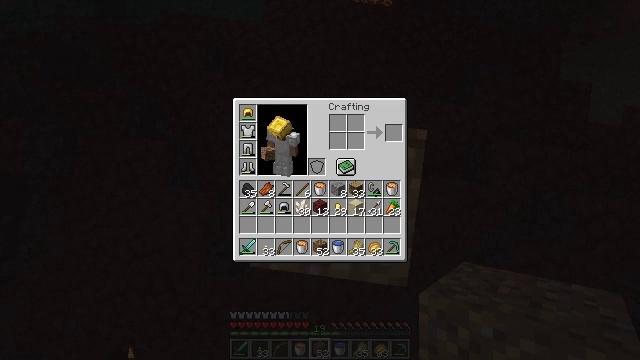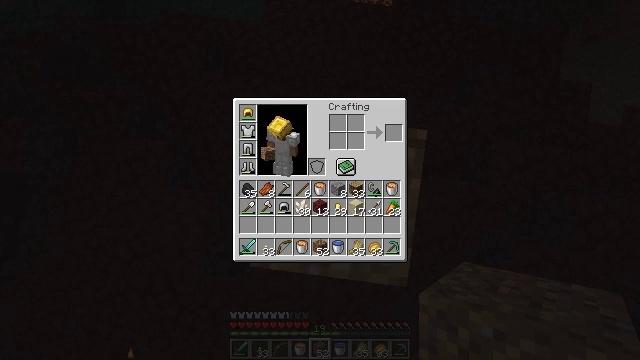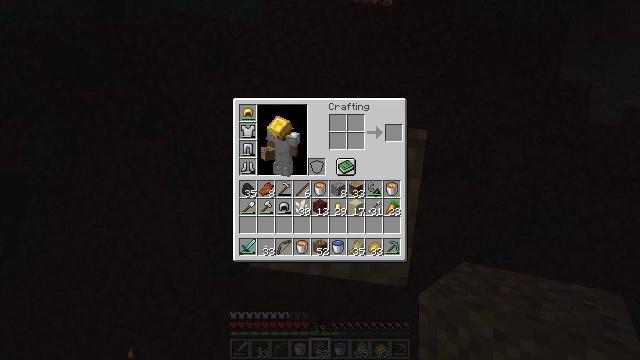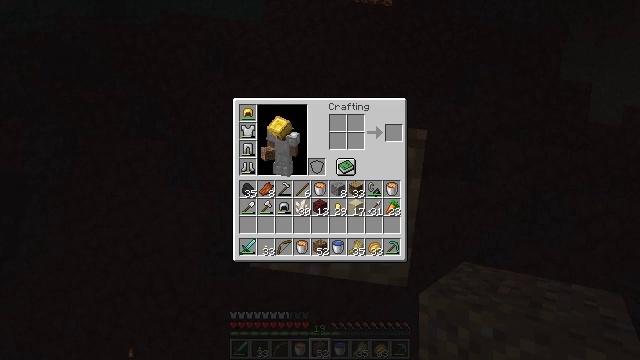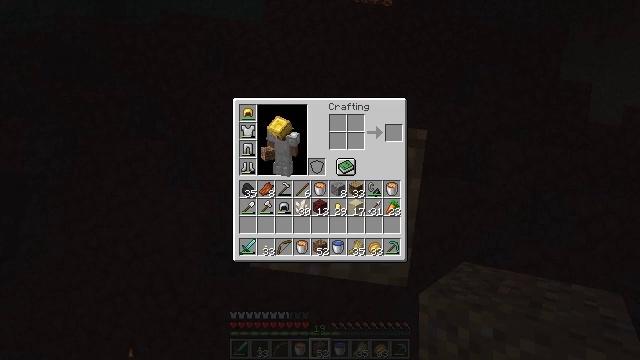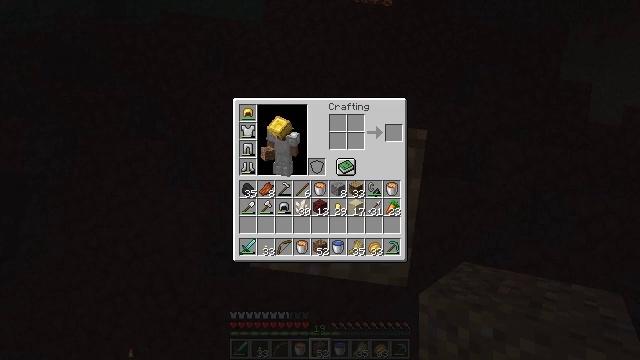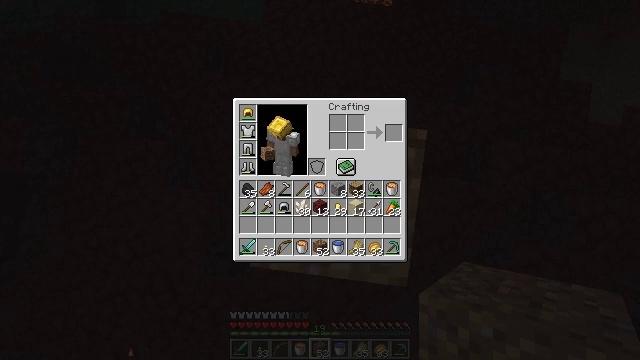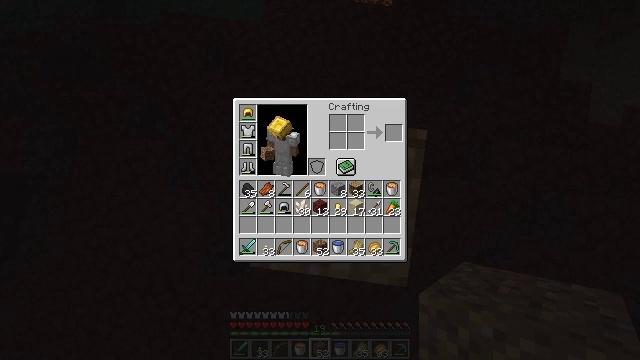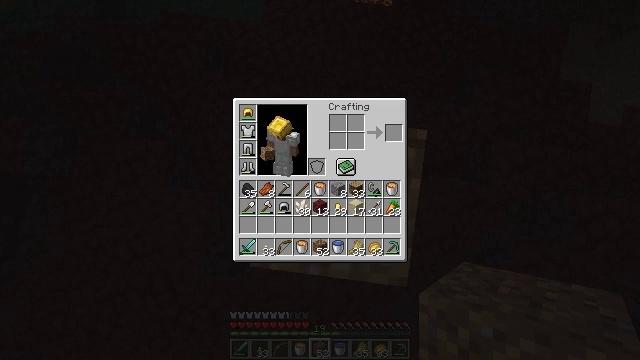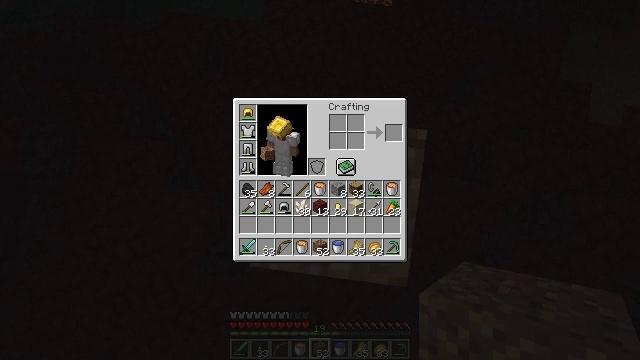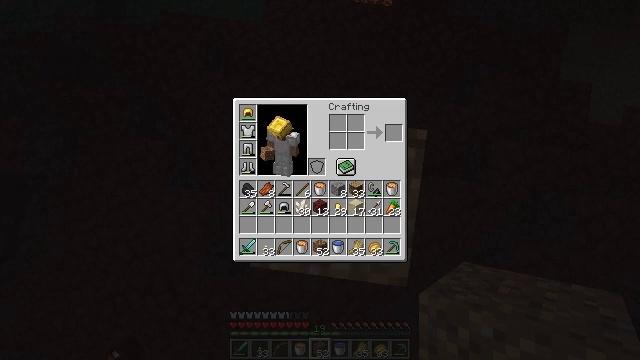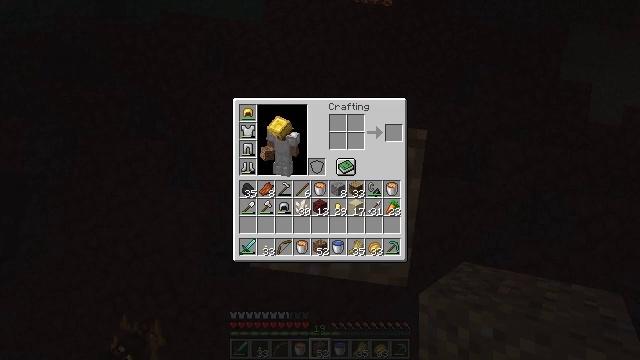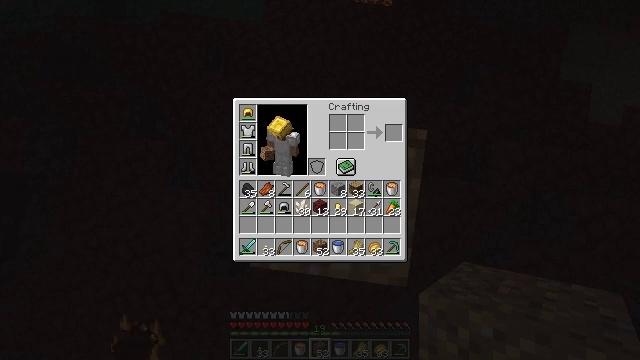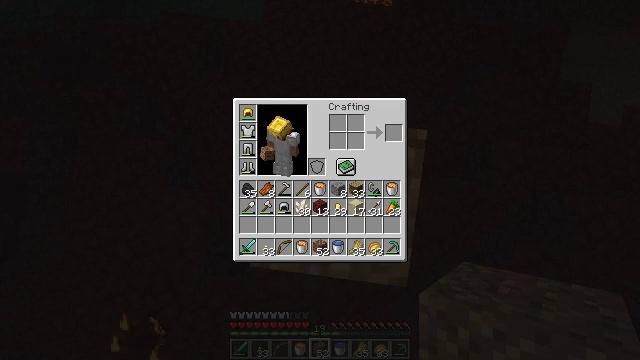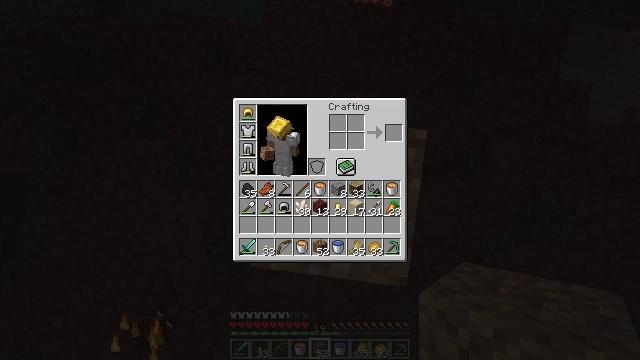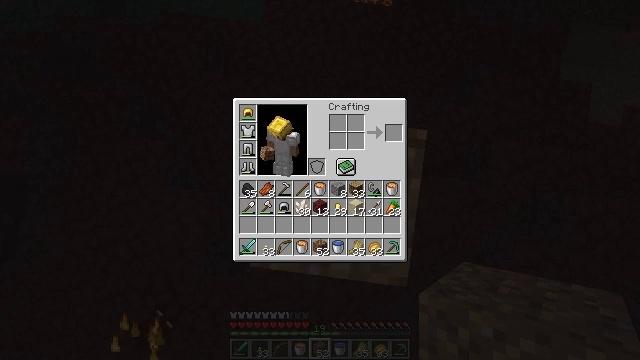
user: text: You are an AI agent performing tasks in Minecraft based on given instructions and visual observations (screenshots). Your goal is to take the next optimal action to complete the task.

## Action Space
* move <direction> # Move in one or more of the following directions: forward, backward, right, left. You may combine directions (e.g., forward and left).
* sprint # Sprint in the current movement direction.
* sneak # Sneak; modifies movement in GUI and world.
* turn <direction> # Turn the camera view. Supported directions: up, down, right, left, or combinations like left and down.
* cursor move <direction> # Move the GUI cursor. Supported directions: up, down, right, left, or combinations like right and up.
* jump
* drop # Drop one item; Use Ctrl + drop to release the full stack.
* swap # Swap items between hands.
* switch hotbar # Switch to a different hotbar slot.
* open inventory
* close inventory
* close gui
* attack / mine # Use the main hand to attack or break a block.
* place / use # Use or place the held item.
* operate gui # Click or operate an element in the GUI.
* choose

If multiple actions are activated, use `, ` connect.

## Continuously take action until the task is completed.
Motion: motion action
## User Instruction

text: Collect glowstone blocks for lighting.
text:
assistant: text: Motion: no_op
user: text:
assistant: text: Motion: no_op
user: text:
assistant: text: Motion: no_op
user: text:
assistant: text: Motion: no_op
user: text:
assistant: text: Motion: no_op
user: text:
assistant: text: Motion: no_op
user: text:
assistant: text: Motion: no_op
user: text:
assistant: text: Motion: no_op
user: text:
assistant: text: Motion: no_op
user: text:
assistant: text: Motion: no_op
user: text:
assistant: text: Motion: no_op
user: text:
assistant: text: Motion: no_op
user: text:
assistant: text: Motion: no_op
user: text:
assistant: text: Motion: no_op
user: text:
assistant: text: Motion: no_op
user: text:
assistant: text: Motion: no_op
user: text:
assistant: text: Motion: no_op
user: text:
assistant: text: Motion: no_op
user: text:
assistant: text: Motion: no_op
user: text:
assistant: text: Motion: no_op
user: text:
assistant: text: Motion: no_op
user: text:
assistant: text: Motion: no_op
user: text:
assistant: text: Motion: no_op
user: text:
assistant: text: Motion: no_op
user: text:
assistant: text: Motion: no_op
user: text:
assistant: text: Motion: no_op
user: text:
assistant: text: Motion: no_op
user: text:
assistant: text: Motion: no_op
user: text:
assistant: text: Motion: cursor move left and up
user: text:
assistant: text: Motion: cursor move up